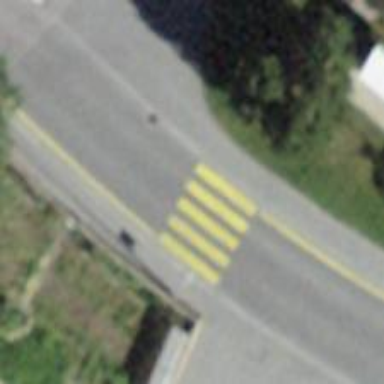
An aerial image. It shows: Marked crossing on the road.